Field crop: tomato
Growth stage: 2
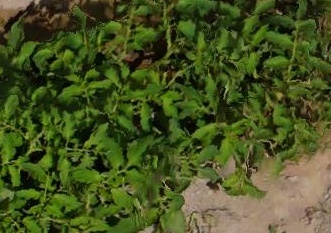
Species: tomato